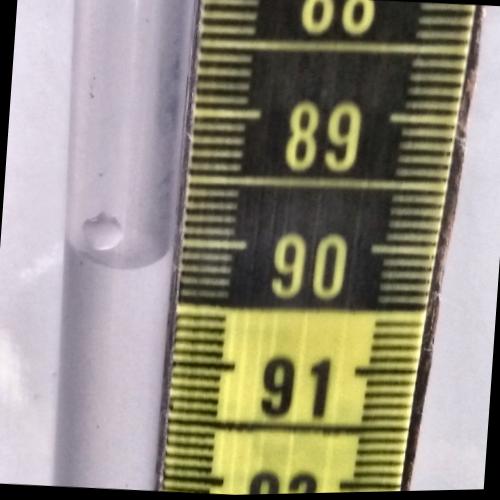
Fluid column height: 90.2 cm